Question: I have a table in a report which shows the number of open cases by age group at the end of each month, this uses an age group table and a dates table which are separate from the main data table (called Child in the formula below). It seems to work except for the totals in the table which are behaving very strangely
I have looked for solutions here and kind of understand why totals don't work in power bi tables because of contexts but can't understand why I am getting such low figures here and what they are based on.
My formula is this:
'''
Number Children by Age Group =
VAR AgeMin = SELECTEDVALUE ( 'Age Group Table'[AgeMin] )
VAR AgeMax = SELECTEDVALUE ( 'Age Group Table'[AgeMax] )
RETURN
CALCULATE (
DISTINCTCOUNT ( 'Child'[Person ID] ),
FILTER (
'Child',
'Child'[Start_Date] <= MAX ( Dates[Date] )
&& ('Child'[End_Date] >= MAX ( Dates[Date] ) || ISBLANK ( 'Child'[End_Date] ) )
&& FLOOR ( DATEDIFF ( 'Child'[Date of Birth], MAX ( Dates[Date] ), DAY ) / 365.25, 1 ) >= AgeMin
&& FLOOR ( DATEDIFF ( 'Child'[Date of Birth], MAX ( Dates[Date] ), DAY ) / 365.25, 1 ) <= AgeMax
)
)
'''
and the results I am getting in my table are:

If I put a sumx around the formula the totals go up to around 180, higher but still far too low
I don't have to have the totals in the table but I would like to be able to understand what is going on to increase my knowledge of dax formulae
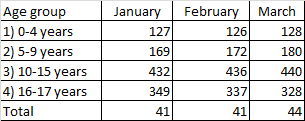
Answer: In general, it is always useful to provide:
- -
So it is easier for folks to replicate your error and test the solution. Nevertheless, I have seen a situation like this many time and the standard process to solve it is as follow:
1. Set-up DAX Studio in order to run DAX Queries (you will see why later)
2. Use Performance Analyzer to extract the query to generate that table. Which will look similar to: DEFINE /* this defines report-level measures and filter context */
MEASURE Table1[Measure1] = ...
VAR __dsfiltertable0 = ...
VAR __dsfiltertable1 = ...
...
EVALUATE /* this evaluates the data used in the visualization */
...'''
3. Now, you can modify the query in order to extract (1) the one-column table of 'Child'[Person Id] which is used to obtain the value in January&0-4years and (2) the one-column table 'Child'[Person Id] which is used to obtain the value in January&Total. You can easily export this table in Excel and investigate what is the issue.
If you are lost, you can share the query extracted using Performance Analyzer and I can generate you the queries to launch in DAX Studio.